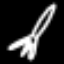
Label: fork